Question: I have 5 tables in a database:
- 'players'- 'seasons'- 'clubs'- 'playerstats'- 'clubseason'
I want to echo statistics for players by praticular season in this format:
'''
**1. CLUB 1**
Players from that club (club 1) in that season (apps/goals) etc
**2. CLUB 2**
Players from club 2 with stats
etc
sorted based on club positions in that season
'''
I have developed php code
'''
<?php
include('connect-mysql.php');
$sqlchc = "SELECT jos_igraciDB_season.idSeason, jos_igraciDB_season.seasonURL FROM jos_igraciDB_season ORDER BY 'jos_igraciDB_season'.'idSeason'";
$res = mysql_query($sqlchc);
$article_id = JFactory::getApplication()->input->get('id');
while($rowt=mysql_fetch_assoc($res)){
if ($article_id == $rowt['seasonURL']) {
$urlID = $rowt['idSeason'];
}
}
$sqlcom = "SELECT jos_clubseason.clubposition, jos_players.firstName, jos_players.lastName, jos_players.position, jos_players.playerpic, jos_playerstats.idClub, jos_playerstats.idSeason, jos_igraciDB_club.name, jos_playerstats.apps, jos_playerstats.goals, jos_players.idPlayer
FROM 'jos_playerstats' JOIN 'jos_igraciDB_club' ON 'jos_playerstats'.'idClub' = 'jos_igraciDB_club'.'idClub' JOIN 'jos_igraciDB_season' ON 'jos_playerstats'.'idSeason' = 'jos_igraciDB_season'.'idSeason' JOIN 'jos_players' ON 'jos_playerstats'.'idPlayer' = 'jos_players'.'idPlayer' JOIN 'jos_clubseason' ON 'jos_playerstats'.'idClub' = 'jos_clubseason'.'idClub' WHERE 'jos_playerstats'.'idSeason' = '".$urlID."' AND 'jos_clubseason'.'idSeason' = '".$urlID."' ORDER BY clubposition, position";
$result = mysql_query($sqlcom);
$row2=mysql_fetch_assoc($result);
echo '<strong>'.$row2['clubposition'].'. '.$row2['name'].'</strong>'; echo '<p>';
while($row=mysql_fetch_assoc($result)) {
echo '{modal igraci/article/'.$row['idPlayer'].'|width=500|height=400|title='.mb_strtoupper($row['lastName'], 'UTF-8').' '.mb_strtoupper($row['firstName'], 'UTF-8').'}'.$row['firstName'].' '.mb_strtoupper($row['lastName'], 'UTF-8').' ('.$row['apps'].'/'.$row['goals'].'){/modal} ; ';
}
?>
'''
I get something like this on output:

So basicily I want to split after each club output in this example
1. Gradanski (Zagreb) then after Franz MANTLER (who is last player in this club) to be next line then next club
2. SASK (Sarajevo) who will began with Josip DVORZAK player
Can be done? I think it can, please help me with suggestions and answers what to do and break output.
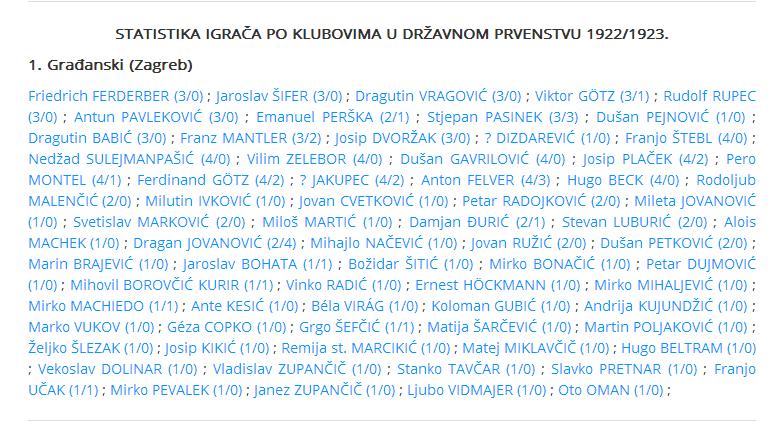
Answer: first - you missing first player. This is first line of result with first player in first club, but you output only club name
'''
echo '<strong>'.$row2['clubposition'].'. '.$row2['name'].'</strong>';
'''
and easiest way to achieve what you want is store clubposition and compare it.
'''
$currentClub = 0;
while($row=mysql_fetch_assoc($result)) {
if ($row2['clubposition'] != $currentClub) {
$currentClub = $row2['clubposition'];
echo '<strong>'.$row2['clubposition'].'. '.$row2['name'].'</strong>'; echo '<p>';
}
echo '{modal igraci/article/'.$row['idPlayer'].'|width=500|height=400|title='.mb_strtoupper($row['lastName'], 'UTF-8').' '.mb_strtoupper($row['firstName'], 'UTF-8').'}'.$row['firstName'].' '.mb_strtoupper($row['lastName'], 'UTF-8').' ('.$row['apps'].'/'.$row['goals'].'){/modal} ; <br/>';
}
'''